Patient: sex F, age 62
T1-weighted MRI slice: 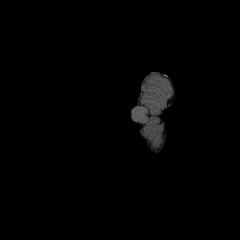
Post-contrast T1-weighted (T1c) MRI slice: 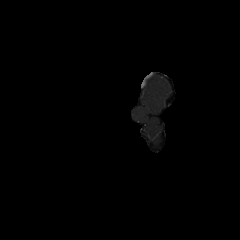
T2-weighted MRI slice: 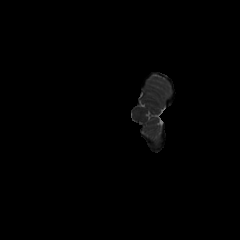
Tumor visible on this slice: no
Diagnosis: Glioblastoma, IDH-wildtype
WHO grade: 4